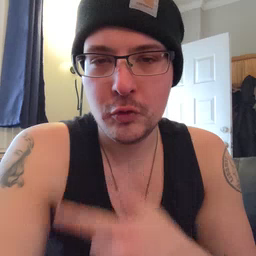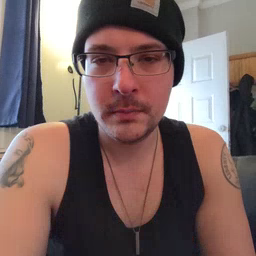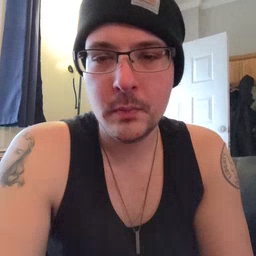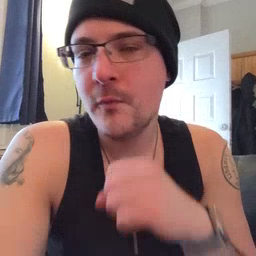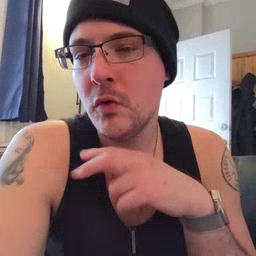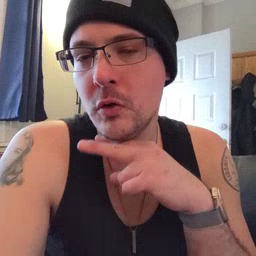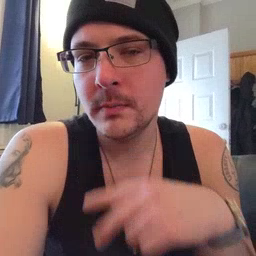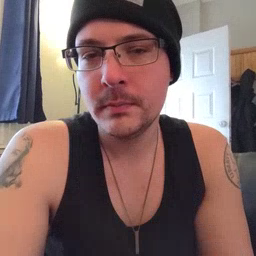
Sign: frog